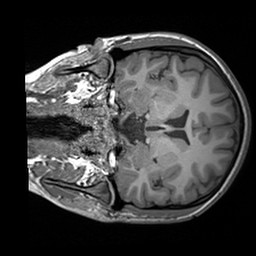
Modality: T1w
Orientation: coronal
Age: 23
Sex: female
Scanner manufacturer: siemens
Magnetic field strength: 3 T
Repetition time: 1.6 s
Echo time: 0.00236 s